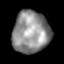
Tissue: lung
Cell type: Others
Senescence score: 0.2396
Nuclear area (px): 1533
Mean DAPI intensity: 141.382